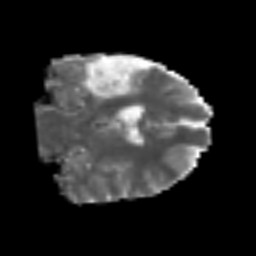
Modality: MD
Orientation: coronal
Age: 49
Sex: male
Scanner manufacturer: siemens
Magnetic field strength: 3 T
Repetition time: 6.1 s
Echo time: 0.101 s